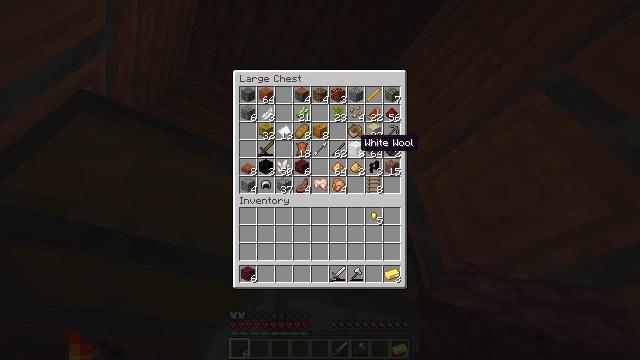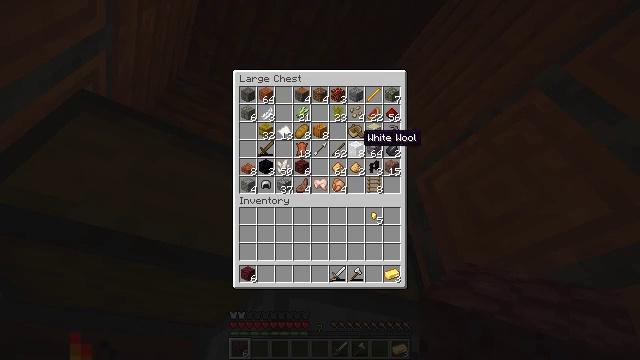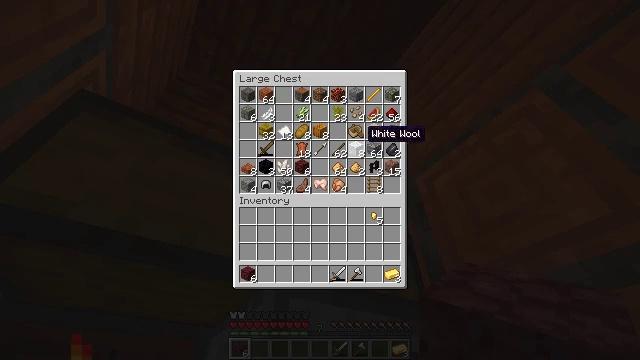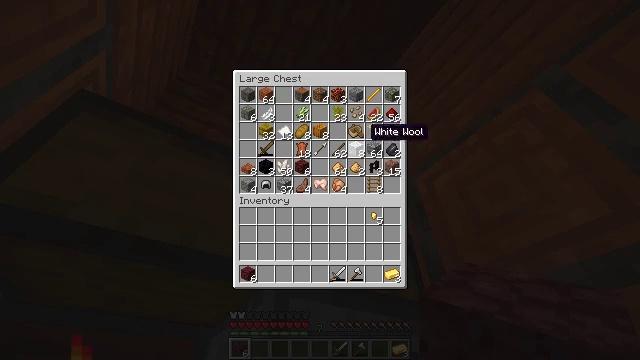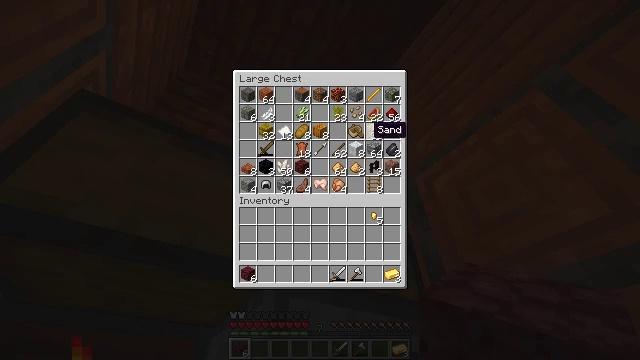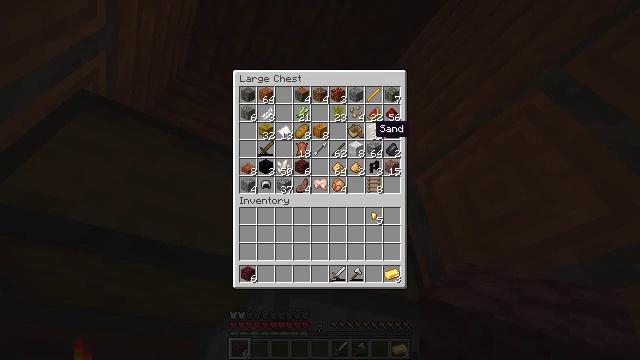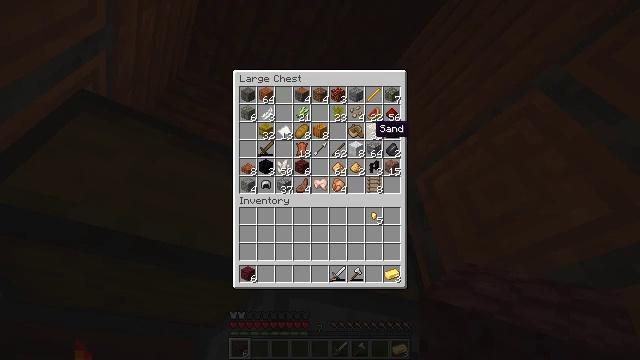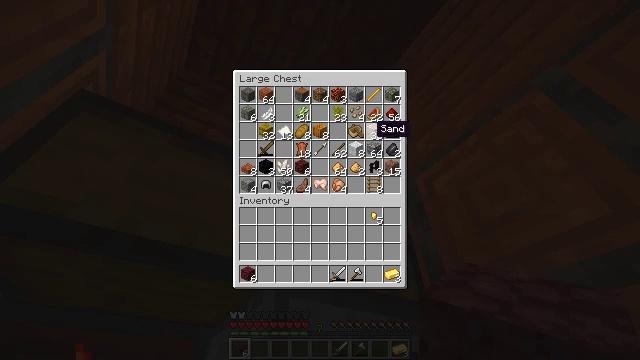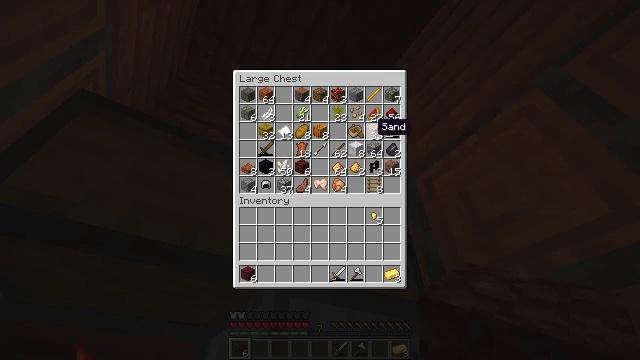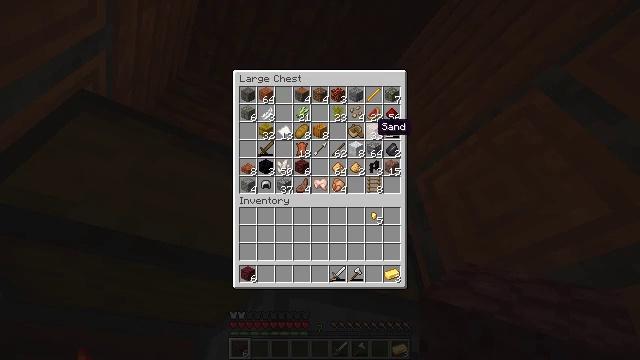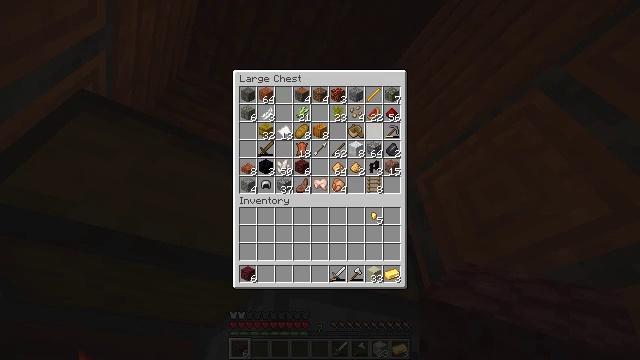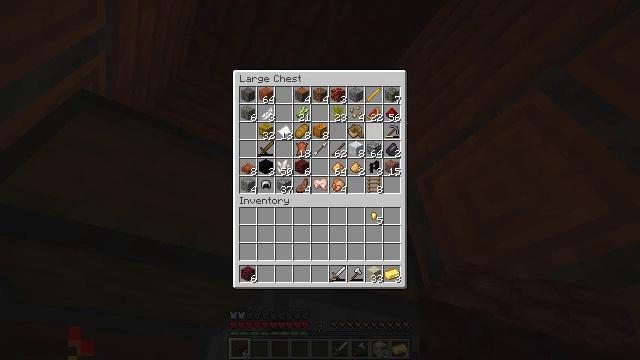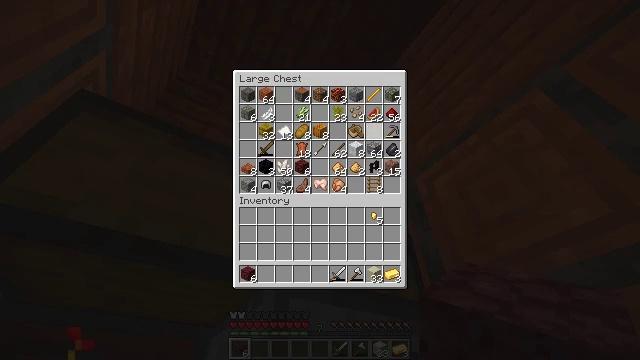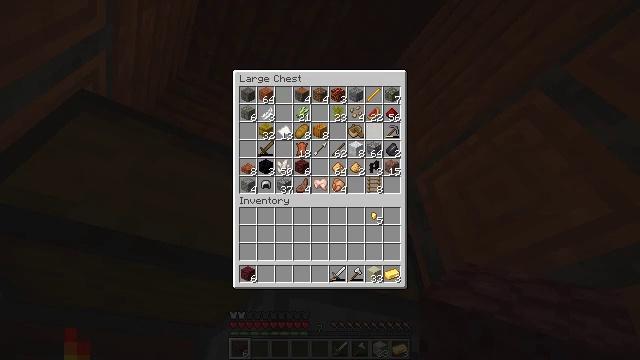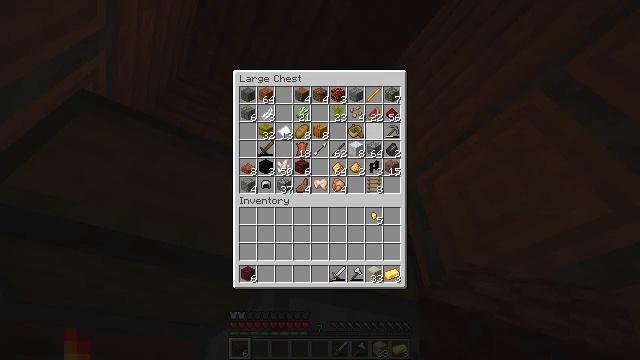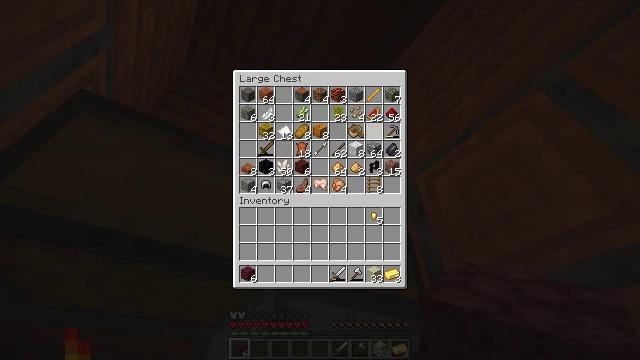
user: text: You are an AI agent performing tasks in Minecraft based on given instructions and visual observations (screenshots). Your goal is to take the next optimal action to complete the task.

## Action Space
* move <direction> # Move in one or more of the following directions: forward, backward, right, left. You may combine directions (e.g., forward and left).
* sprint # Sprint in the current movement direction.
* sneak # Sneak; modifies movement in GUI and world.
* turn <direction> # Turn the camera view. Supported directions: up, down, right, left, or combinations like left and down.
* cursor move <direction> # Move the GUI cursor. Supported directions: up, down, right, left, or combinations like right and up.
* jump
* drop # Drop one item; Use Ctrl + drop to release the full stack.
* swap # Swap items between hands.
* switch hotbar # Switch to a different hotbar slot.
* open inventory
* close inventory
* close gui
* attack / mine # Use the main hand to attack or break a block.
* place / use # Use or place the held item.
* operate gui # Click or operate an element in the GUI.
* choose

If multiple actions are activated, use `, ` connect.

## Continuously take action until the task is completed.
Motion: motion action
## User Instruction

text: Create a stone shovel using the crafting table.
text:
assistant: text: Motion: sneak
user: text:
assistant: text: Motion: sneak
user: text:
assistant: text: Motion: sneak
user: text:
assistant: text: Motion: sneak
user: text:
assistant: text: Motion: sneak
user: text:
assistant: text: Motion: sneak
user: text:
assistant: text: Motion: sneak
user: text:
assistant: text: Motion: sneak
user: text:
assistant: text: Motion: sneak
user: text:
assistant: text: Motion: sneak, operate gui
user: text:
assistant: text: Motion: sneak, operate gui
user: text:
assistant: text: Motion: sneak, operate gui
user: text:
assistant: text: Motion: sneak
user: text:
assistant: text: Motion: sneak
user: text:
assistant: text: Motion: sneak
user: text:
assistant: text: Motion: sneak
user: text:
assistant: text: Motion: no_op
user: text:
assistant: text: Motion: no_op
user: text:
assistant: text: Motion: no_op
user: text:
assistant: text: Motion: no_op
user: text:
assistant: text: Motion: no_op
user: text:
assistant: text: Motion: no_op
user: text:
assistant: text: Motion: no_op
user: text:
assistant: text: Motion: no_op
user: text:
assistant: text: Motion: no_op
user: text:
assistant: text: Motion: no_op
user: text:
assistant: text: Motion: no_op
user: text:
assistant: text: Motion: turn right and down
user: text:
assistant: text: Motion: turn right and down
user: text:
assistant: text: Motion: turn right and down